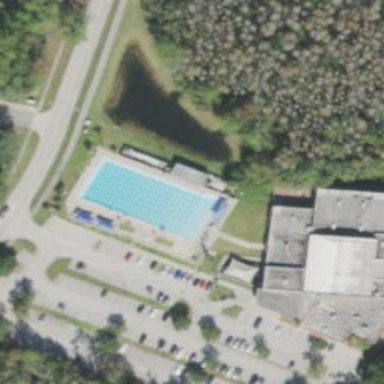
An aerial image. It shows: Sports center specializing in swimming activities located on leisure land.